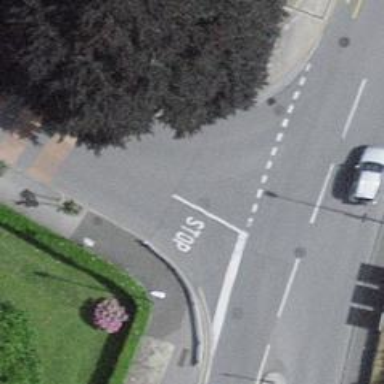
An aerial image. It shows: Road with stop sign.